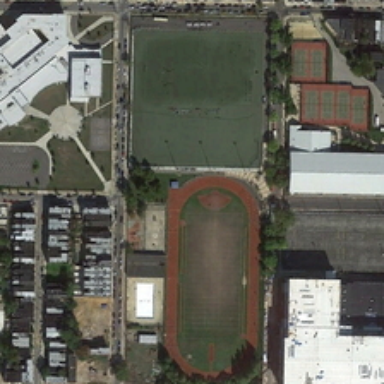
This is a runway, a lawn , land and some buildings .